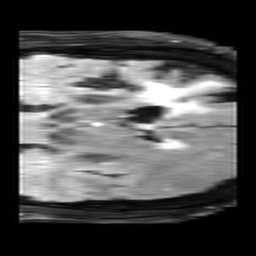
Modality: FLAIR
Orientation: coronal
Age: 46
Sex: male
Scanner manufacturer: siemens
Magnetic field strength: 3 T
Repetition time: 9 s
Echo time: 0.099 s